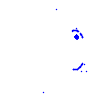
Particle: pion